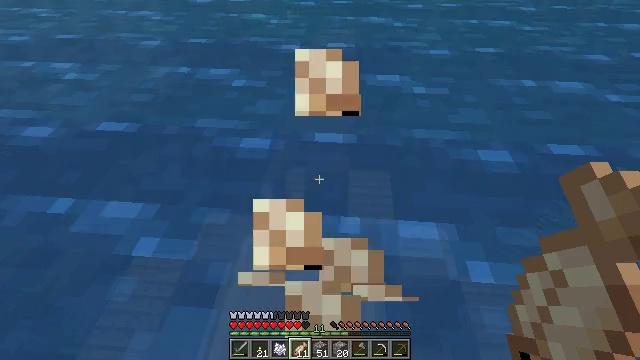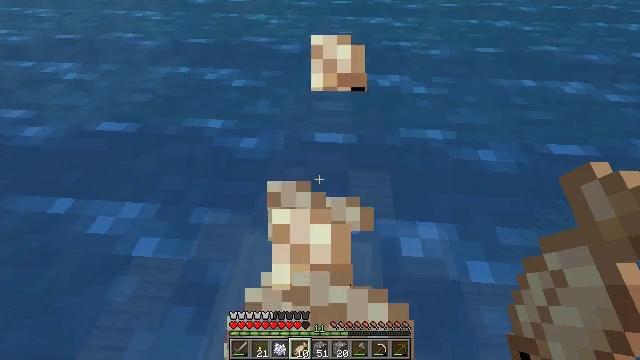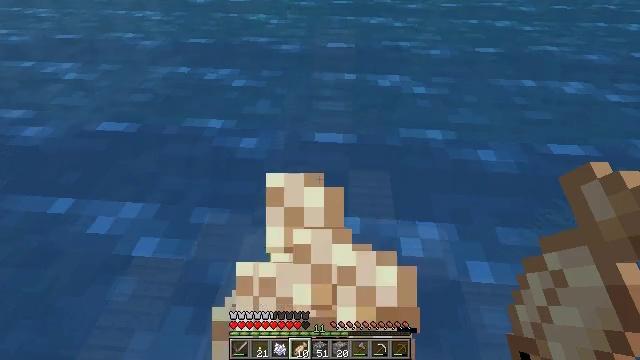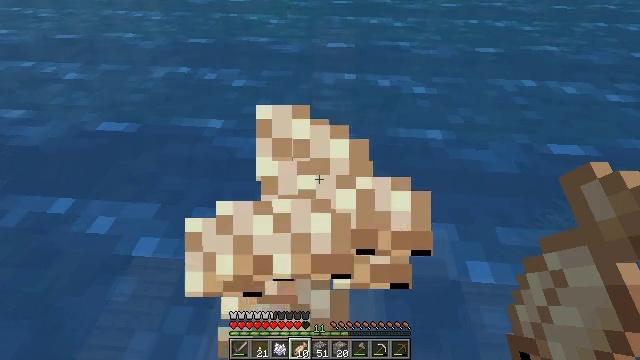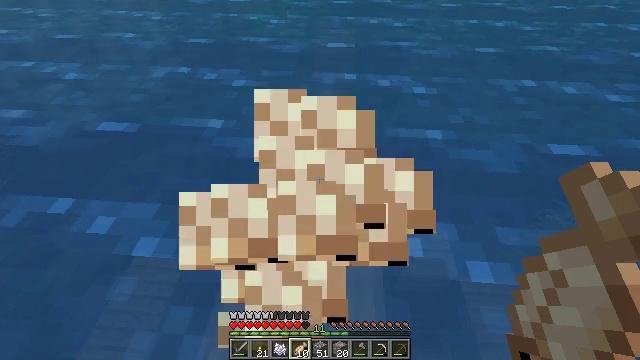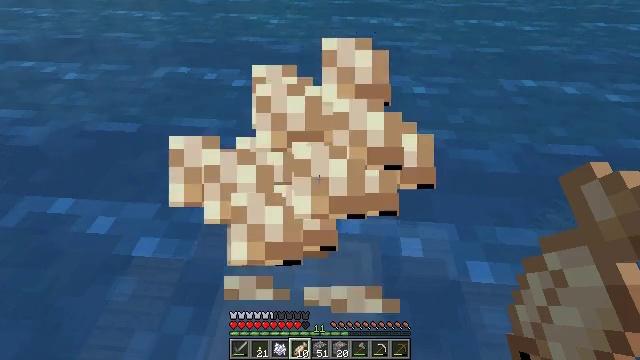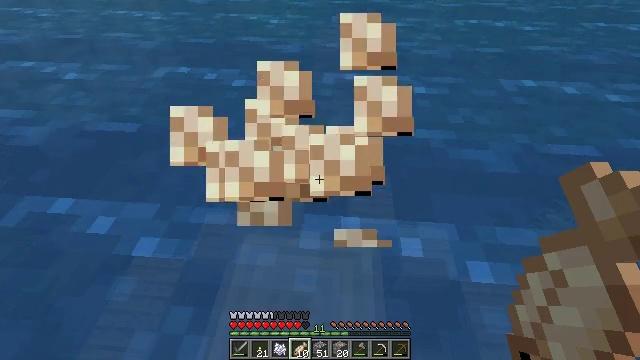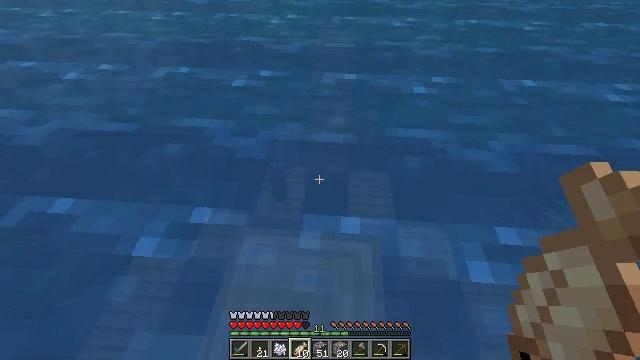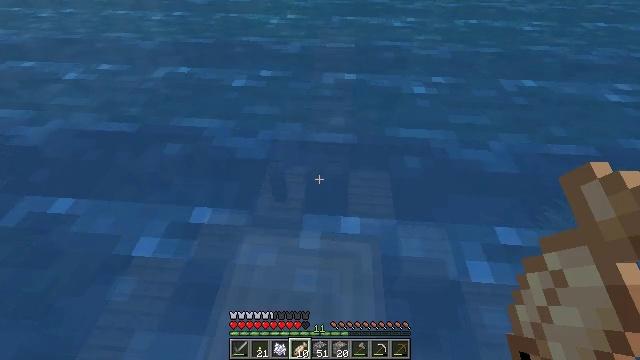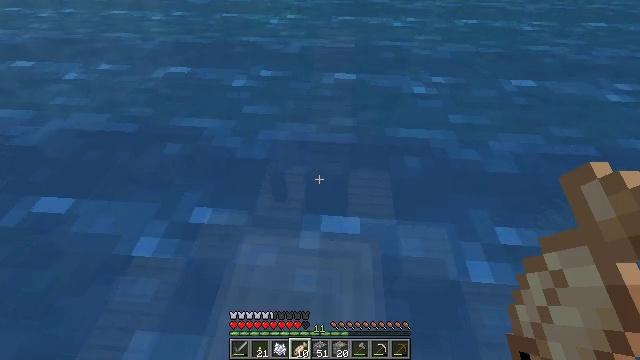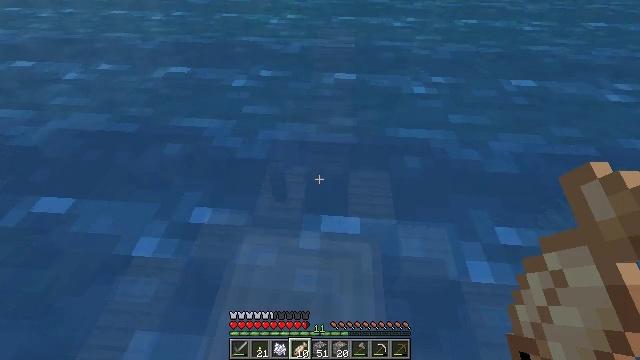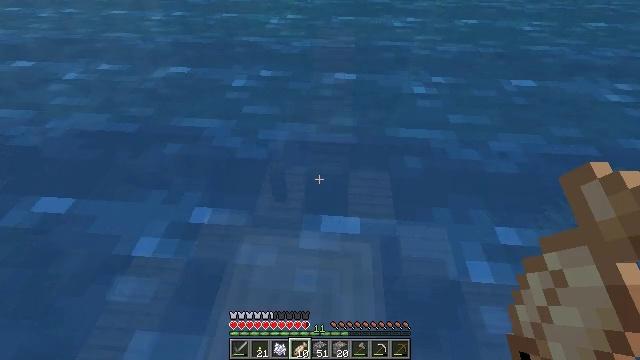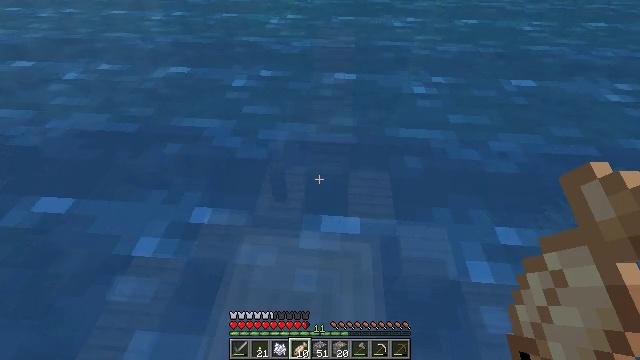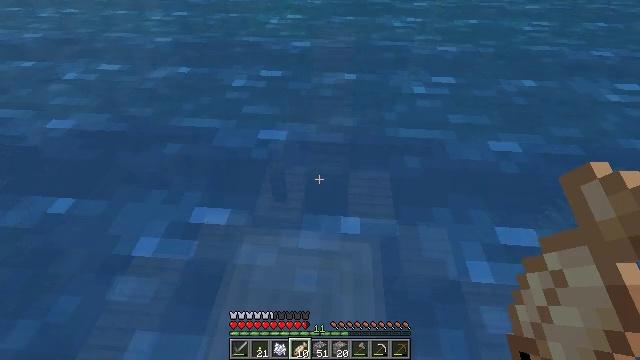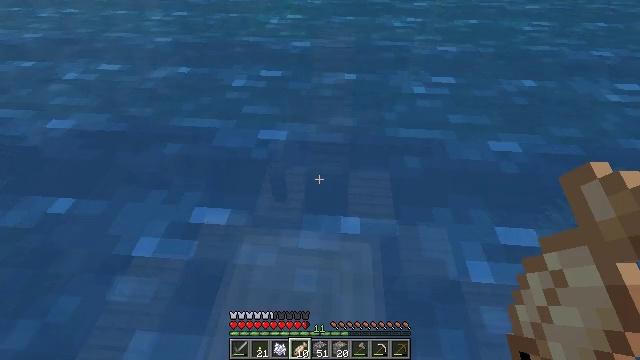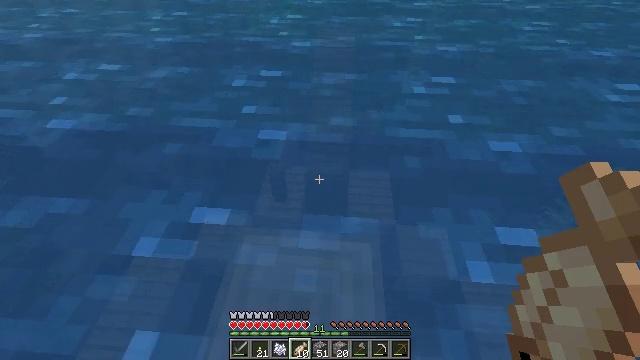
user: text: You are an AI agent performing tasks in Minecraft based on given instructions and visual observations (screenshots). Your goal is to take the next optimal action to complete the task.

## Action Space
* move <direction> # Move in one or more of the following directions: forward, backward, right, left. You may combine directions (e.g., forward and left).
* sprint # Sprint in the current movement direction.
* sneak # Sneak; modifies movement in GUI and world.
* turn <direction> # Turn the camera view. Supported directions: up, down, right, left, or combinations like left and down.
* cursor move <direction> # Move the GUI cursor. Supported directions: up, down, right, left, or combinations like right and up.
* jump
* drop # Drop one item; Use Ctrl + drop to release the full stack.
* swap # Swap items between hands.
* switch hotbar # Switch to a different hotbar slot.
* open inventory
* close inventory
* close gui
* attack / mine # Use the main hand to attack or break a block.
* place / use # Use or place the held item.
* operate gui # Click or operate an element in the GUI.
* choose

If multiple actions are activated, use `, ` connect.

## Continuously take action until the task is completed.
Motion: motion action
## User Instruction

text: Drop a cooked cod.
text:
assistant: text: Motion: use / place
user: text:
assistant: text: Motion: use / place
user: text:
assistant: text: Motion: use / place
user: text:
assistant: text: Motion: use / place
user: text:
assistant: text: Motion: use / place
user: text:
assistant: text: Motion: use / place
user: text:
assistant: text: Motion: use / place
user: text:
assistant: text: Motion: use / place
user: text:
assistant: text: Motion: use / place
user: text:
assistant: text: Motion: use / place
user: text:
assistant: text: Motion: use / place
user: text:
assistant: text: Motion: use / place
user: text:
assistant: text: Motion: use / place
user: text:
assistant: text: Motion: no_op
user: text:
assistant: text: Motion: no_op
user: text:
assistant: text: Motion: no_op
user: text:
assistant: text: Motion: no_op
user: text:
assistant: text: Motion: no_op
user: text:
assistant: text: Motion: turn right and down
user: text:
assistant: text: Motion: no_op
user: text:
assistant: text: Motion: no_op
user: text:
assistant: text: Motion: turn left and up
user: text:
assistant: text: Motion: turn left and down
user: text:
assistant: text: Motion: turn left and down
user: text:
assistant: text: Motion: turn left
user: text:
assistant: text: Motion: no_op
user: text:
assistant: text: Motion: no_op
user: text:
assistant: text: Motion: no_op
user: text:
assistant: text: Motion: no_op
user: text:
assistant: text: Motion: turn left and up